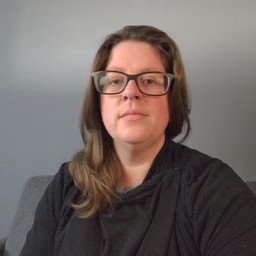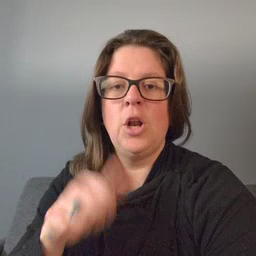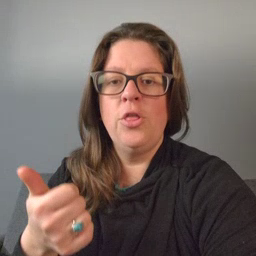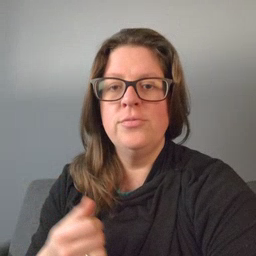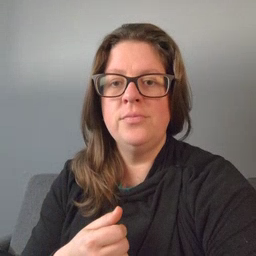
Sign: another